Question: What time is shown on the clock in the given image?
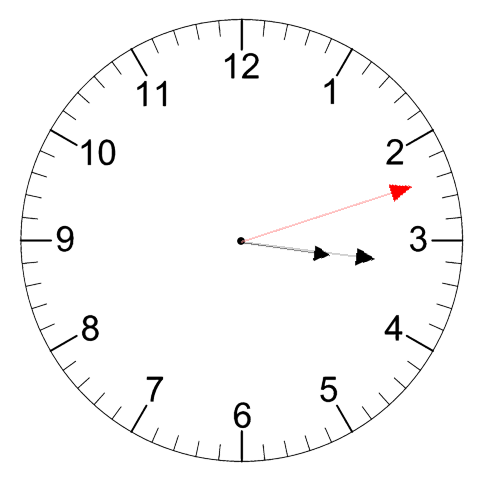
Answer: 03:16:12